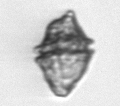
Label: Kryptoperidinium_triquetrum